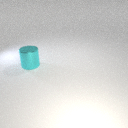
large cyan metal cylinder